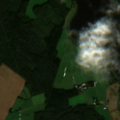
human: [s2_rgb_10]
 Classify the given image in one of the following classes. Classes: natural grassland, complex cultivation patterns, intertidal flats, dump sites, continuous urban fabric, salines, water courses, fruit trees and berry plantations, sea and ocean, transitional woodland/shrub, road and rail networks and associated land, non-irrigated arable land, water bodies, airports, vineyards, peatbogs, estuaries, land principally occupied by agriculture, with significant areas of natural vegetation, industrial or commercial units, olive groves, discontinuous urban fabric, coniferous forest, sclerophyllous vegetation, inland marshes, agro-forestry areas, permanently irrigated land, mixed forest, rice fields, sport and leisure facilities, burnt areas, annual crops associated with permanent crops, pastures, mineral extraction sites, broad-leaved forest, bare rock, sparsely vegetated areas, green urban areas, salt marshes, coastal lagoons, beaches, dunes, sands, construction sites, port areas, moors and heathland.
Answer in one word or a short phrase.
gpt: non-irrigated arable land, land principally occupied by agriculture, with significant areas of natural vegetation, coniferous forest, mixed forest, water bodies